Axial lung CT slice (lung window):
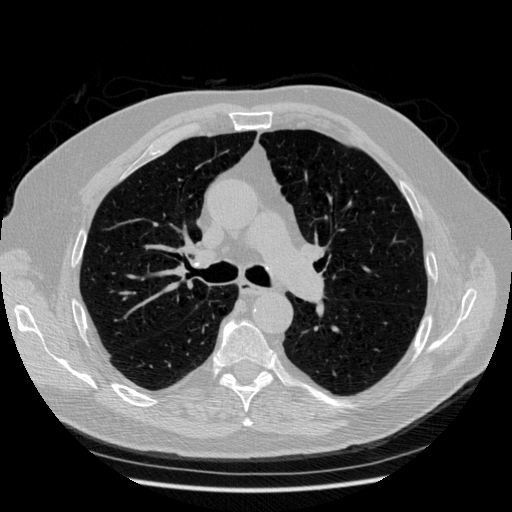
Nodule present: no